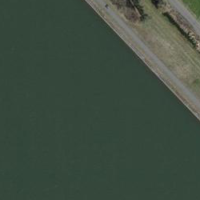
EUNIS habitat code: 15
Species observed at this site:
Calopteryx splendens
Podiceps cristatus
Orthetrum coerulescens